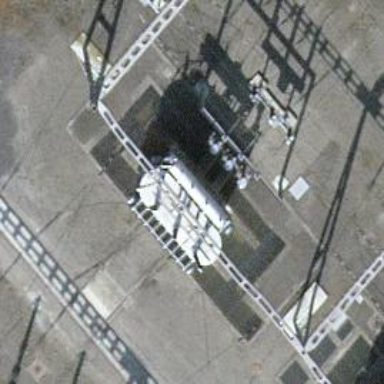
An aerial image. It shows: Outdoor transformer.